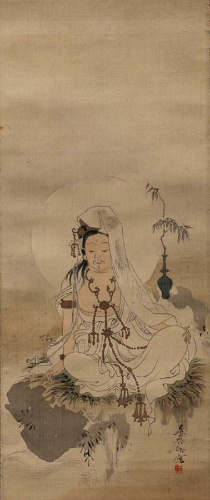
Artist: Shibata Zeshin
Artist bio: Japanese, 1807–1891
Date: 19th century
Object type: Hanging scroll
Classification: Paintings
Medium: Hanging scroll; color on silk
Culture: Japan
Period: Meiji period (1868–1912)
Dimensions: 13 3/4 x 5 in. (34.9 x 12.7 cm)
Department: Asian Art
Credit line: Purchase, Gifts, Bequests, and Funds from various donors, by exchange, 1952
Accession year: 1952
Repository: Metropolitan Museum of Art, New York, NY
Tags: Bodhisattvas|Buddhism